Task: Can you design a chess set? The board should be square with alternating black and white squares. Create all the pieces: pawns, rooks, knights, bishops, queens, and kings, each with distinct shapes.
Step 1002:
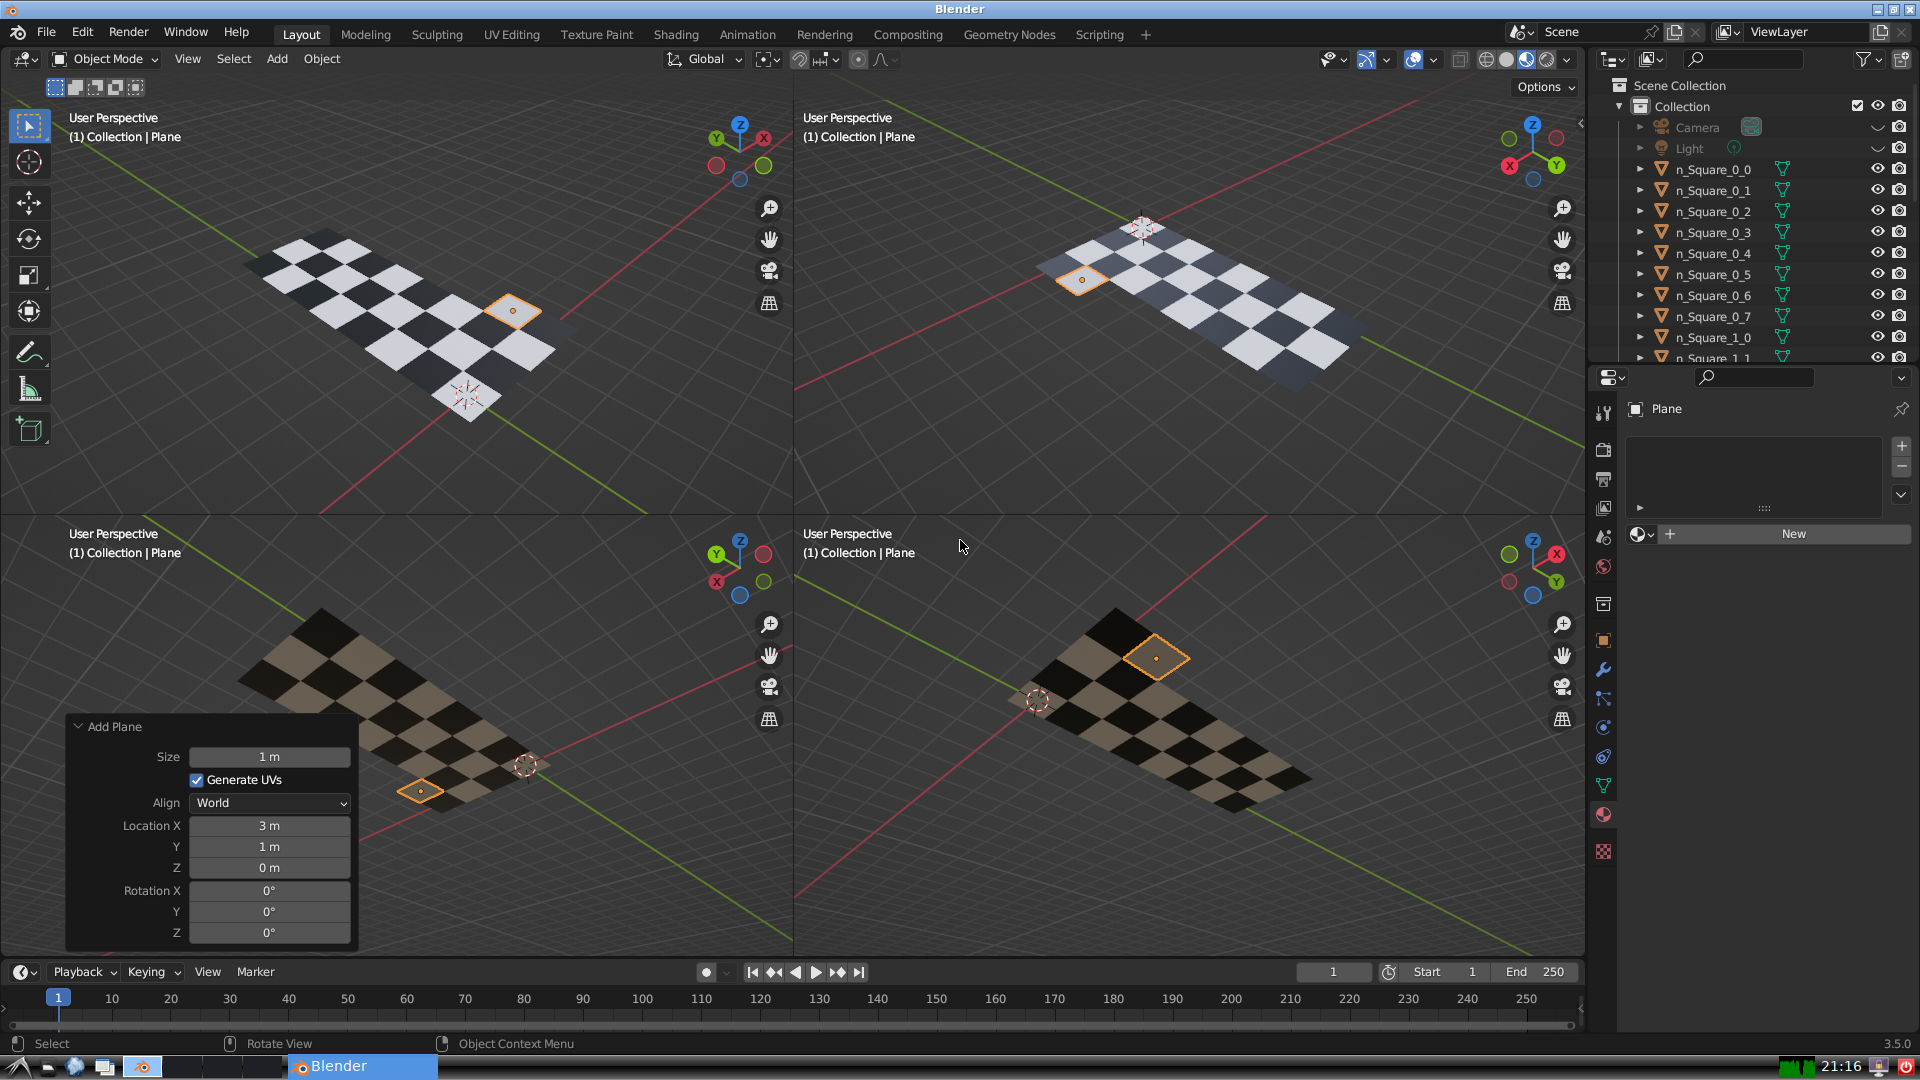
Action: {"key_press": ['Ctrl, Home']}